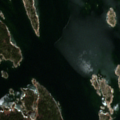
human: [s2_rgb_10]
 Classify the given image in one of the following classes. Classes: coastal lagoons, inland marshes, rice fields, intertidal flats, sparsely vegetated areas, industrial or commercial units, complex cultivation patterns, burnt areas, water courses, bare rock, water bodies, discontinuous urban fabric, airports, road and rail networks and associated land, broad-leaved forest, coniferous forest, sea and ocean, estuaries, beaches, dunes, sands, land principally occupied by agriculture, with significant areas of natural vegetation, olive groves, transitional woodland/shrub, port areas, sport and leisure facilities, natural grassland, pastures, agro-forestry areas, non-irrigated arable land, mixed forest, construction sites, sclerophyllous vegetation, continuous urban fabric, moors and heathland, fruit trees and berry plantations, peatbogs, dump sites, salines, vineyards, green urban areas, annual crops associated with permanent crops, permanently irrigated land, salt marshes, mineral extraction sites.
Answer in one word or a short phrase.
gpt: mixed forest, sea and ocean